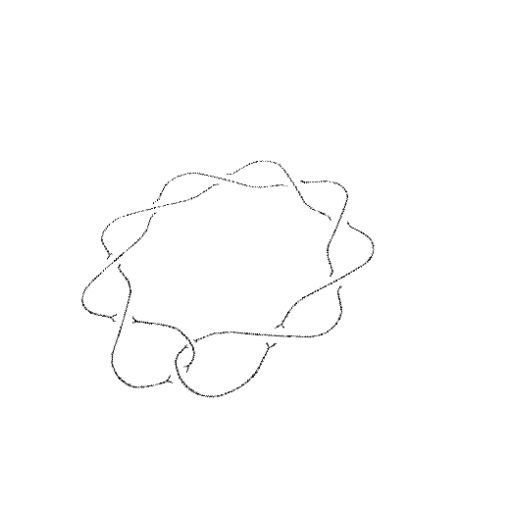
Crossing number: 10